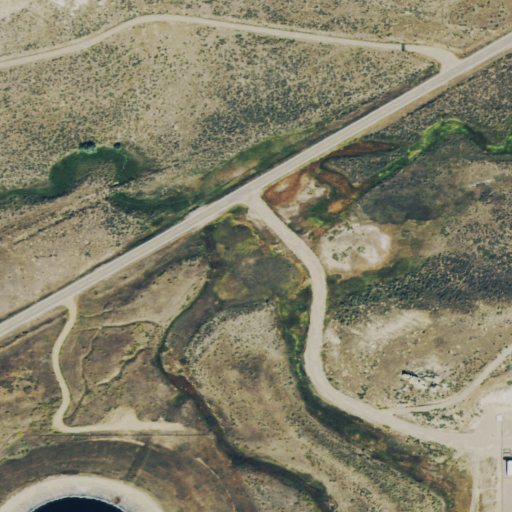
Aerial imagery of valley in Colorado named Pyeatt Gulch containing shrub, open development, low intensity development, deciduous forest, and medium intensity development